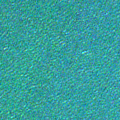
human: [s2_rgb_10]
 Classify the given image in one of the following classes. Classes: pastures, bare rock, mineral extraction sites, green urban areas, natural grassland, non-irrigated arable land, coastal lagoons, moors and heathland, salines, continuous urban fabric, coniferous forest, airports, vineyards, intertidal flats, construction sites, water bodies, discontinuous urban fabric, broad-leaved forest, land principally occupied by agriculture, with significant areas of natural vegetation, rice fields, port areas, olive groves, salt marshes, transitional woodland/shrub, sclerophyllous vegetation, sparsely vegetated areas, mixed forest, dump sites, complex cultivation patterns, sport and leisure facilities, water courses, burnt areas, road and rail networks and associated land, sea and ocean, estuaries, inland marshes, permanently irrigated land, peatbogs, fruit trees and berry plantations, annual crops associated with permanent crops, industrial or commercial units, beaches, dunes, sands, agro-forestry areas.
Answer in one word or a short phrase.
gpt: sea and ocean